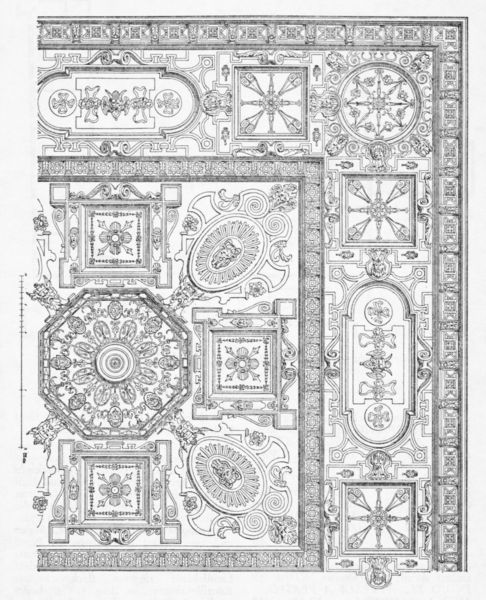
Titel: Schloss Kirchheim
Künstler: Jakob Eschay
Standort: Kirchheim (EU - D - BW)
Schlagwörter: weiß, blume, blumen, grau, schwarz, skizze, zeichnung, muster, ornament, architektur, barock, rahmen, bild, felder, decke, saum, rokoko, kreis, oval, ranken, relief, studie, graphik, rand, kuppel, dekoration, kartusche, symmetrie, dekor, verzierung, stuck, foto, maske, medaillon, rechteck, entwurf, fries, geometrisch, voluten, plan, fresko, quadrat, viereck, rosetten, achteck, fot, deckenfresko, rollwerk, rokaillen